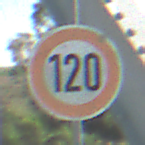
Verkehrszeichen: Geschwindigkeit120
Umgebung: Outdoor, Special
Tageszeit: MorningAfternoon
Wetter: Clear
Licht: Natural
Jahreszeit: NotSpecified
Kontrast: HighContrast